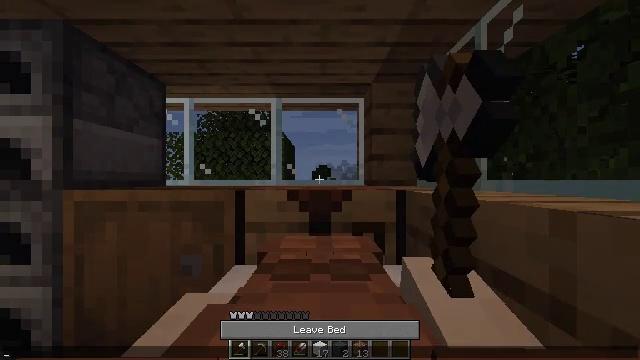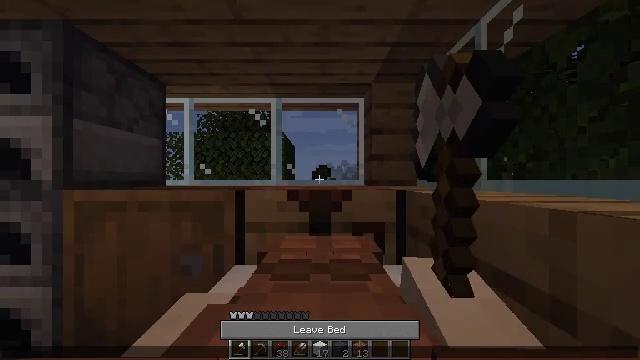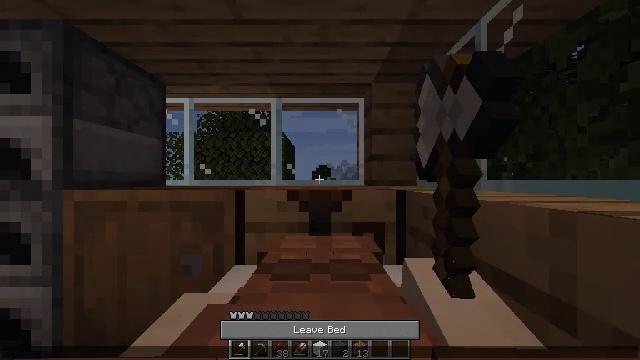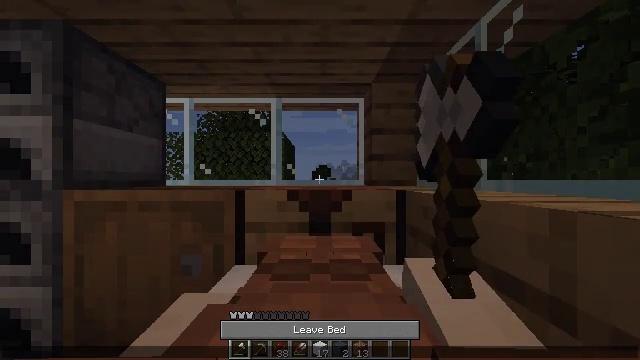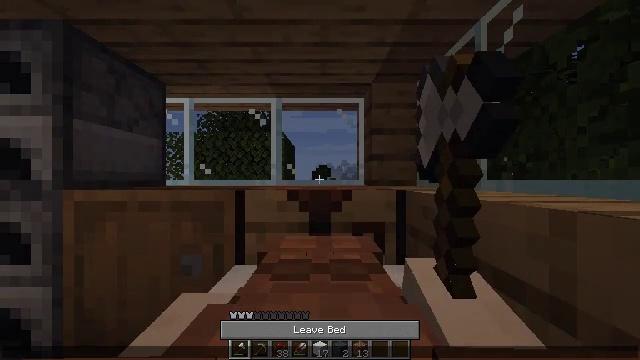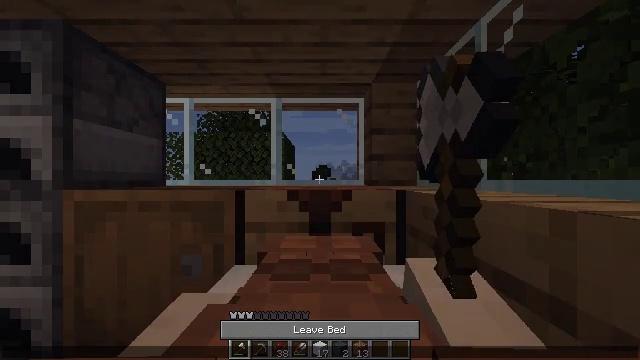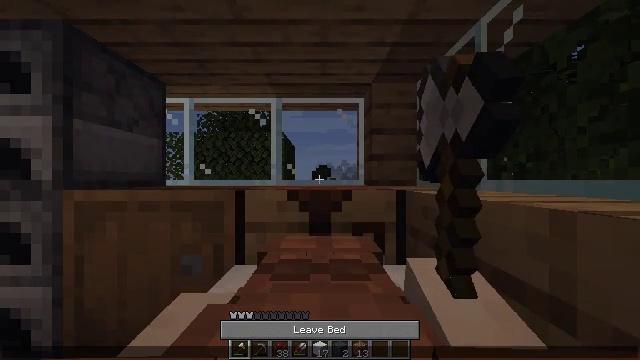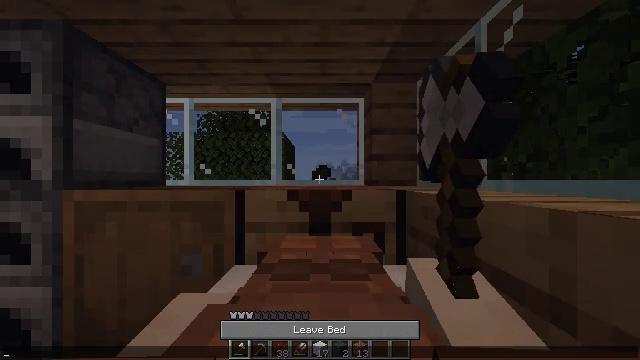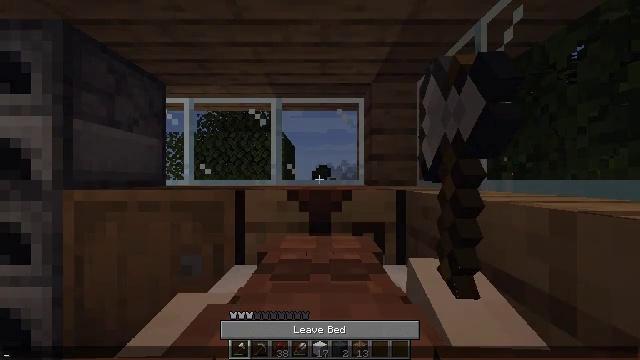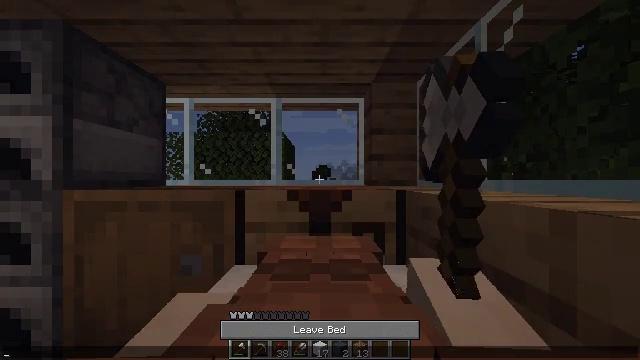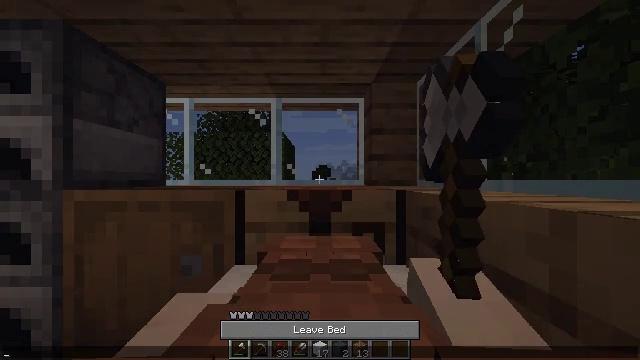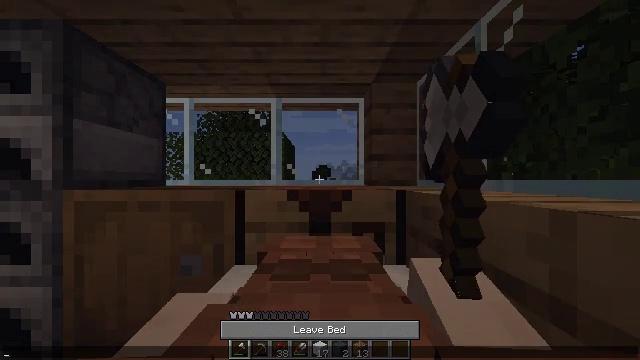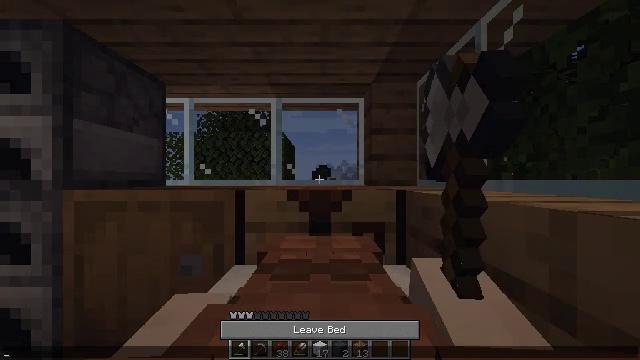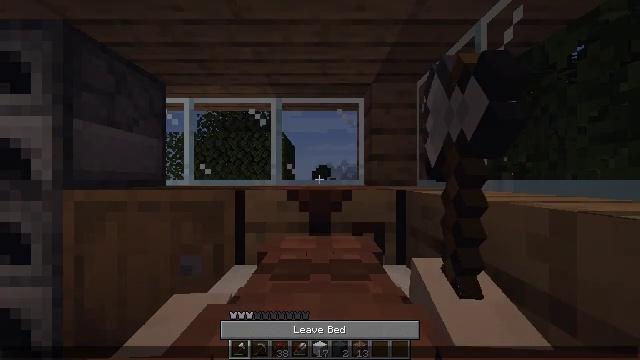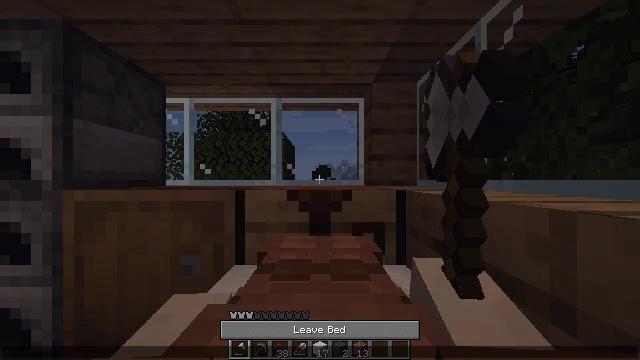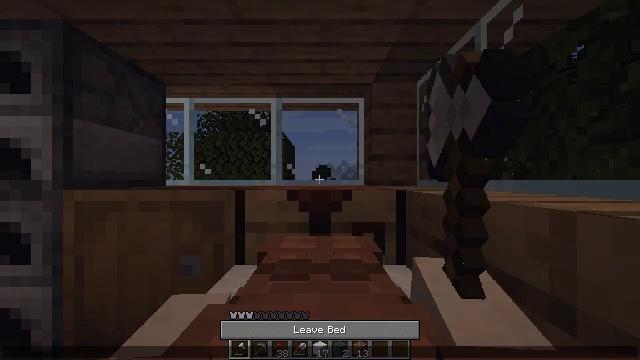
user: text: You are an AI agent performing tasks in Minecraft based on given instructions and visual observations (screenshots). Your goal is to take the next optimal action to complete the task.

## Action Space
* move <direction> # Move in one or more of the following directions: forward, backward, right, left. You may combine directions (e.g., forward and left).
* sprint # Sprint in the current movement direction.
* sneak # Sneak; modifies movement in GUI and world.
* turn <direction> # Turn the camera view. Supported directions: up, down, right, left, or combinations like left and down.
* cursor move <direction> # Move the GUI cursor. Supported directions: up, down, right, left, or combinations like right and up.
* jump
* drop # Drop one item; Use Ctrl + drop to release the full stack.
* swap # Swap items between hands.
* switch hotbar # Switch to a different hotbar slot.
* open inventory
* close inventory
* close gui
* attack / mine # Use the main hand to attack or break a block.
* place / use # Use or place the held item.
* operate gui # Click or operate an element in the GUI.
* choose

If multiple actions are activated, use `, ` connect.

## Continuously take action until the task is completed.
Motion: motion action
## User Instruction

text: Produce black dye using the crafting table.
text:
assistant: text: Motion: no_op
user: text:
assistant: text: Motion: no_op
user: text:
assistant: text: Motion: no_op
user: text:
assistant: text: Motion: no_op
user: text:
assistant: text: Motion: no_op
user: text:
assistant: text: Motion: no_op
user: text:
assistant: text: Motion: no_op
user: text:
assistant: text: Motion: no_op
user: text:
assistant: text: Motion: no_op
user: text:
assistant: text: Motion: no_op
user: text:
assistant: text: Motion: no_op
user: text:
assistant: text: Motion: no_op
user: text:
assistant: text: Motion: no_op
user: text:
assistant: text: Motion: no_op
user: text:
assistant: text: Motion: no_op
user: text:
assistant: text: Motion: no_op
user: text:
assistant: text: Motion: no_op
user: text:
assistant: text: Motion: no_op
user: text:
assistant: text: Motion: no_op
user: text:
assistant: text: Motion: no_op
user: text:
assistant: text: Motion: no_op
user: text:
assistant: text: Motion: no_op
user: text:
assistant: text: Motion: no_op
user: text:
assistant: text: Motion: no_op
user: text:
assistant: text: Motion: no_op
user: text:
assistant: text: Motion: no_op
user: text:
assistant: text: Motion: no_op
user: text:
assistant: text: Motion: no_op
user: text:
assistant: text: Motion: no_op
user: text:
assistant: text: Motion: no_op